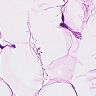
Metastatic tissue present: no